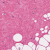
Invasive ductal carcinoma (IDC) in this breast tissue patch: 0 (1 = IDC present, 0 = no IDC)